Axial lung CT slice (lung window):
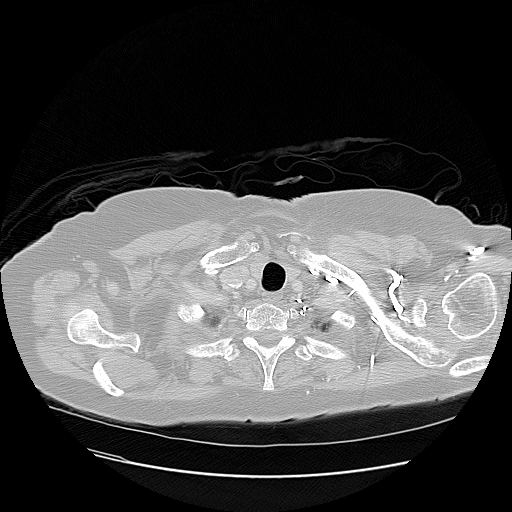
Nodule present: no